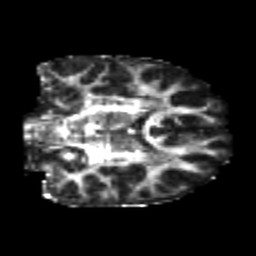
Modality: FA
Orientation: coronal
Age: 20
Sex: male
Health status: healthy
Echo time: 0.074 s